Question: I'm using the following Kivy code to create BoxLayout with buttons:
'''
BoxLayout:
orientation: "vertical"
width: 200
size_hint_x: None
Button:
size_hint_y: None
height: 30
text: 'btn1'
Button:
size_hint_y: None
height: 30
text: 'btn2'
Button:
size_hint_y: None
height: 30
text: 'btn3'
'''
But buttons stick to the bottom edge, how can i push them towards the top edge of the layout?

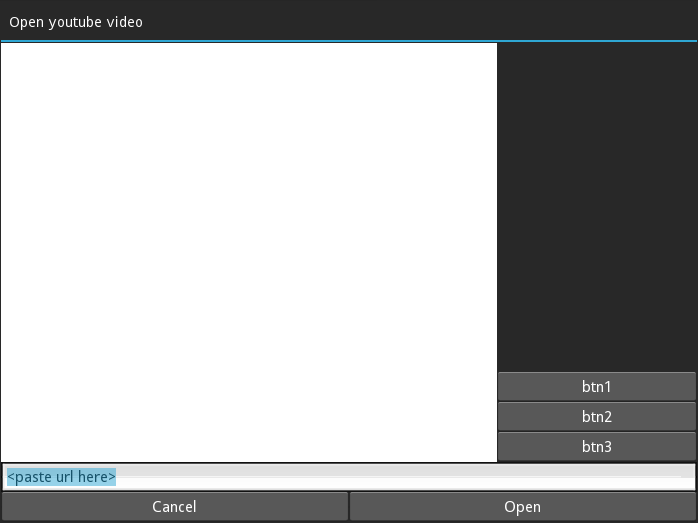
Answer: You can also put an empty Widget at the end to take up the space.
'''
BoxLayout:
orientation: "vertical"
width: 200
size_hint_x: None
Button:
size_hint_y: None
height: 30
text: 'btn1'
Button:
size_hint_y: None
height: 30
text: 'btn2'
Button:
size_hint_y: None
height: 30
text: 'btn3'
Widget:
'''